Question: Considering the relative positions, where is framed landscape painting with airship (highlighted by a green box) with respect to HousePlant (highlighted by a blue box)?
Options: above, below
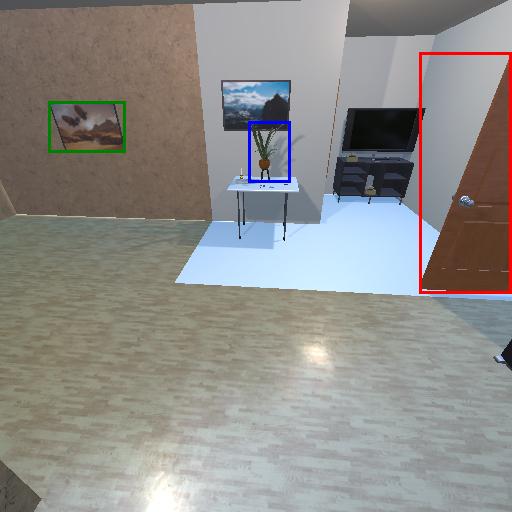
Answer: above